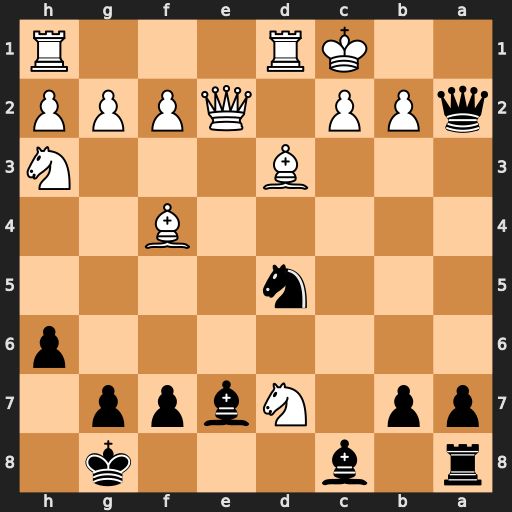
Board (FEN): r1b3k1/pp1Nbpp1/7p/3n4/5B2/3B3N/qPP1QPPP/2KR3R
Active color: b
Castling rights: -
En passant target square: -
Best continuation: Qa1+ Kd2 Bb4+ c3 Bxc3+ bxc3 Qxc3#